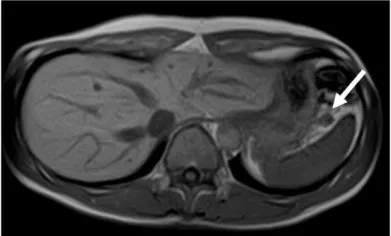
Images obtained by conventional clinical examinations. (A, B) Magnetic resonance imaging of the abdomen. (A) T1-weighted image.
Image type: radiology (mri)